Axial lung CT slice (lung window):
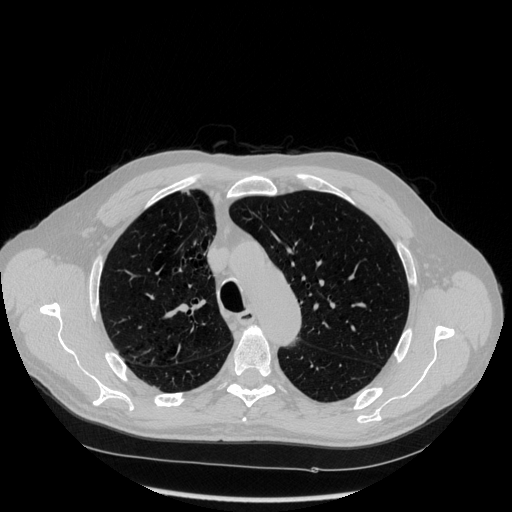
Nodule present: no